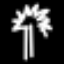
Label: palm tree